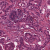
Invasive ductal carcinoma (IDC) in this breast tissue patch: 1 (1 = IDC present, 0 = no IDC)